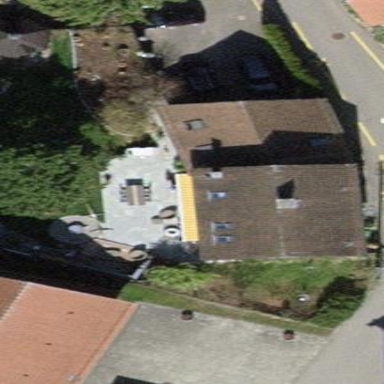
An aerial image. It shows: Building with tiled roof.